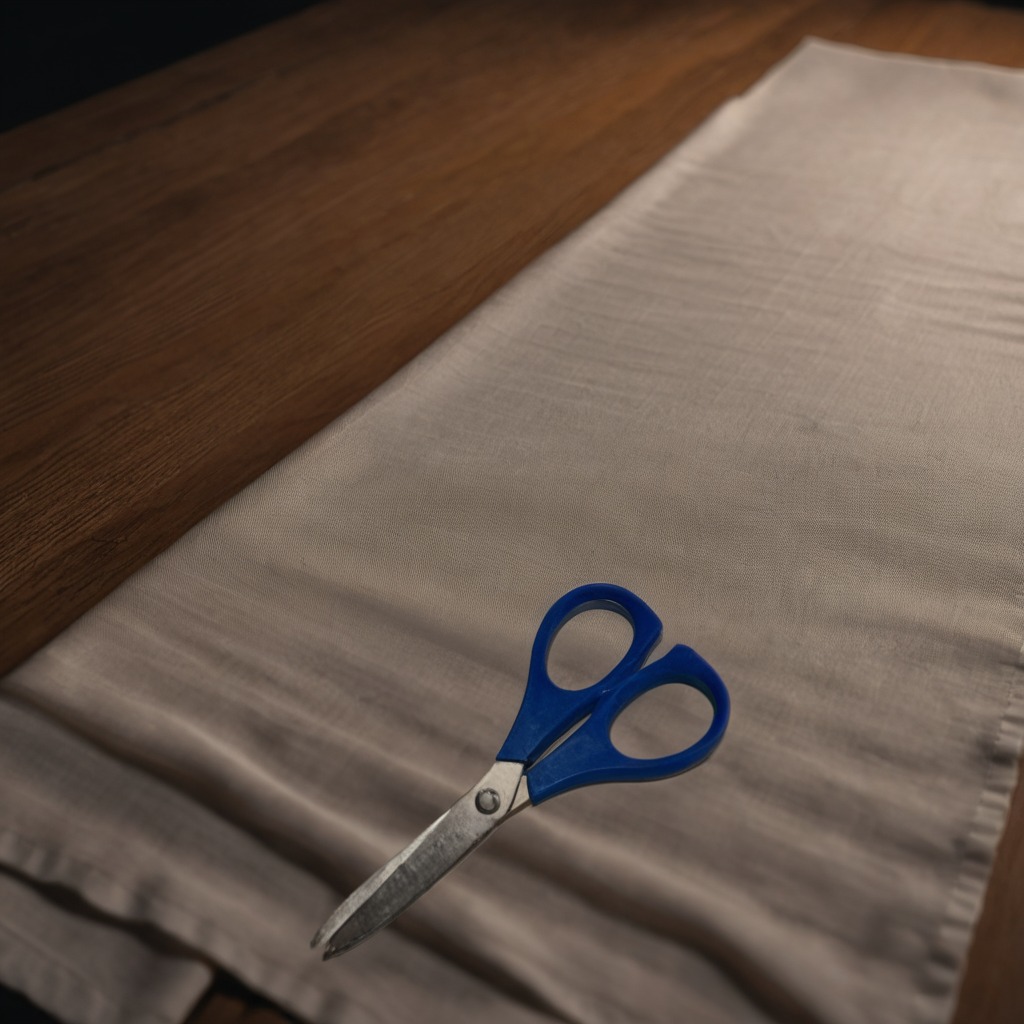
A scissor lying on a wooden table.